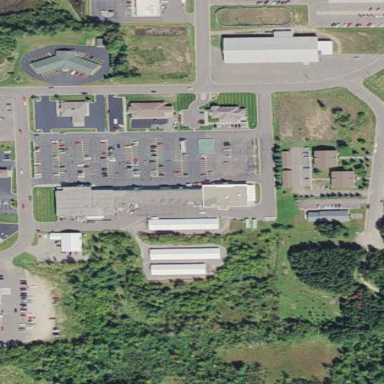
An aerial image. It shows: Retail area.